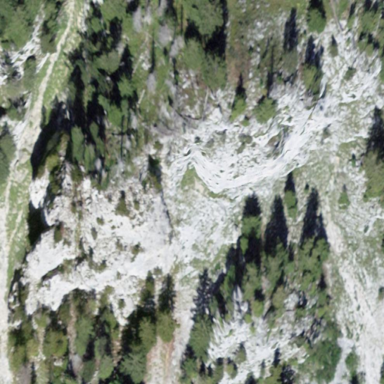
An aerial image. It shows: Landscape of bare rock.